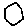
Label: hexagon